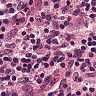
Metastatic tissue present: no